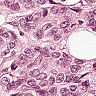
Metastatic tissue present: yes